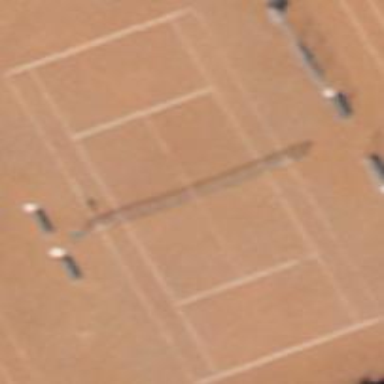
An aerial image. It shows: Tennis court on the leisure land pitch.